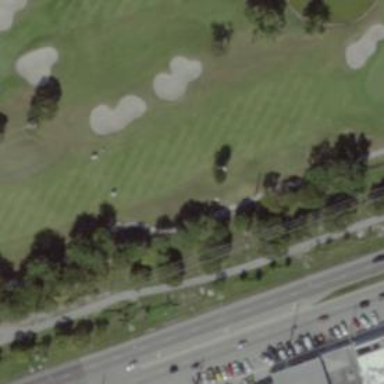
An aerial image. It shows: View of golf hole.